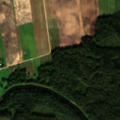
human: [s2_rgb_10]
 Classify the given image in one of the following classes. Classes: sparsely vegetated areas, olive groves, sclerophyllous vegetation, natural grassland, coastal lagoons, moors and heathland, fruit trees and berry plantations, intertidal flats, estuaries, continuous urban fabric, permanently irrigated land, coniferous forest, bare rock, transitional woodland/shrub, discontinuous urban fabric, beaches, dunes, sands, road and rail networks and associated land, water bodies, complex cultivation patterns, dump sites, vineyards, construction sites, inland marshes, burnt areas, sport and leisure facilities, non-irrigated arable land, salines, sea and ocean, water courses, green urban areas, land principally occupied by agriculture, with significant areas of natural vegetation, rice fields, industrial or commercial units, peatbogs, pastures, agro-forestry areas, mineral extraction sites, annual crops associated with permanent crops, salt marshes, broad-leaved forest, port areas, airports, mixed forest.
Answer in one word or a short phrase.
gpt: non-irrigated arable land, land principally occupied by agriculture, with significant areas of natural vegetation, coniferous forest, mixed forest